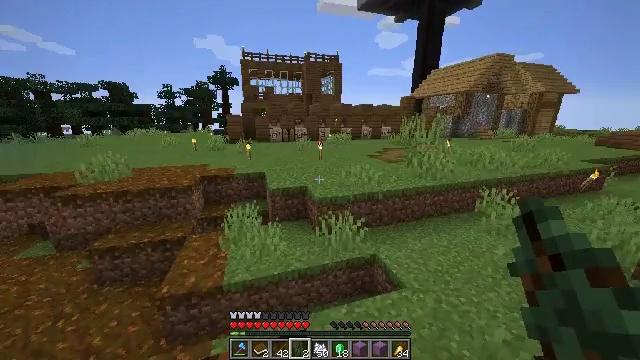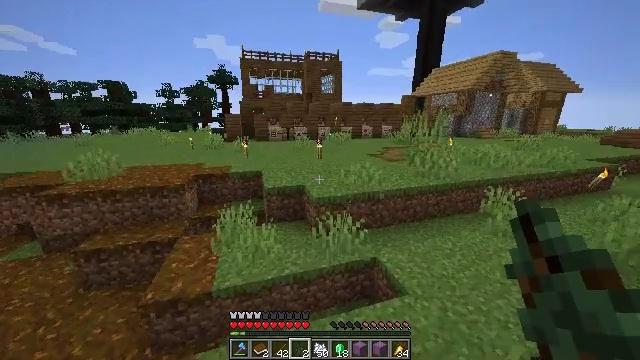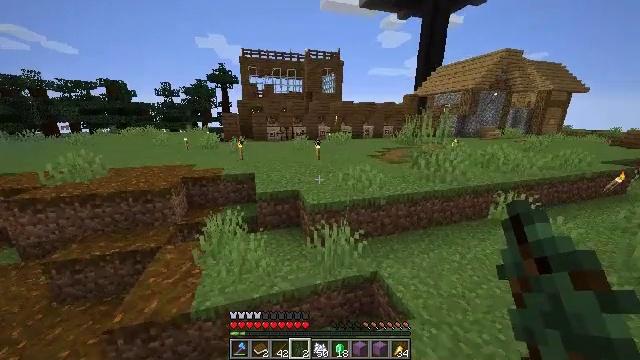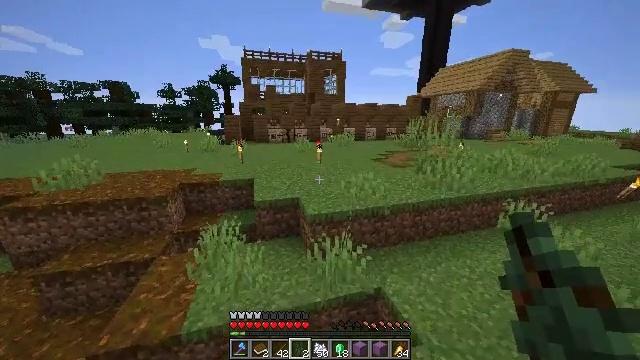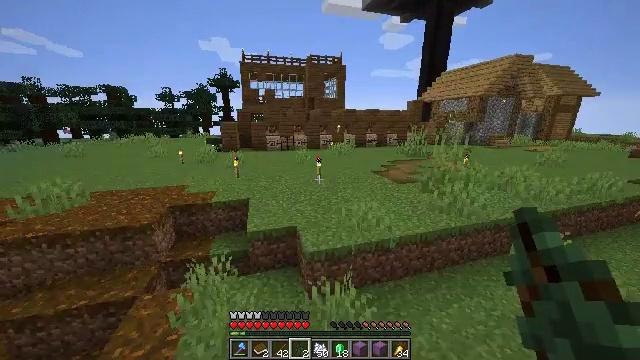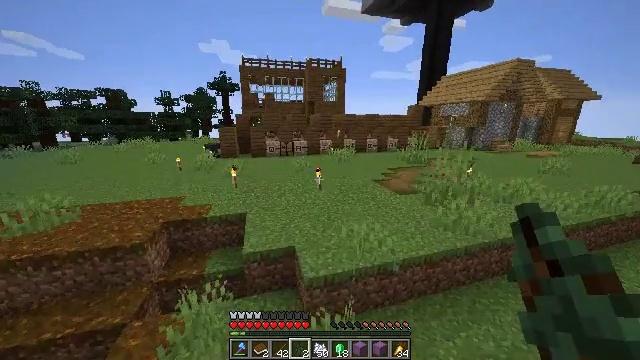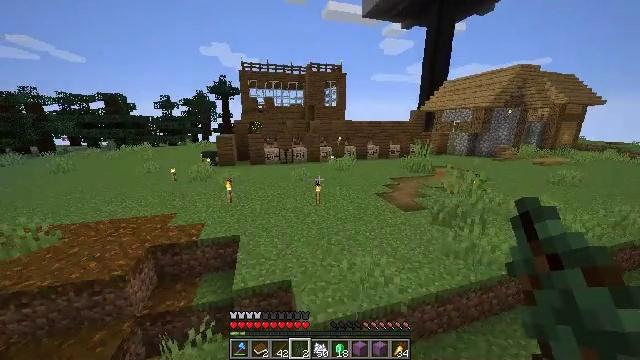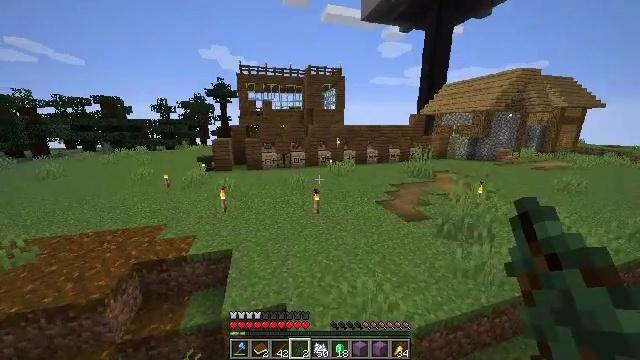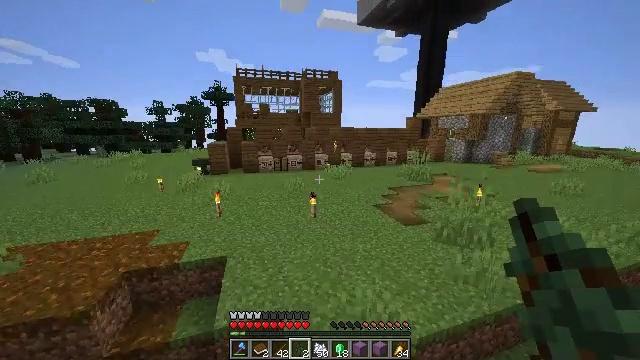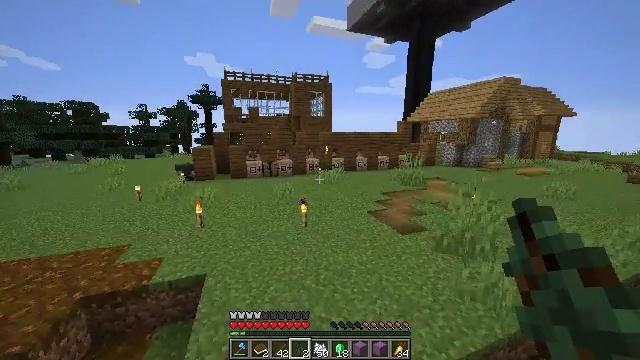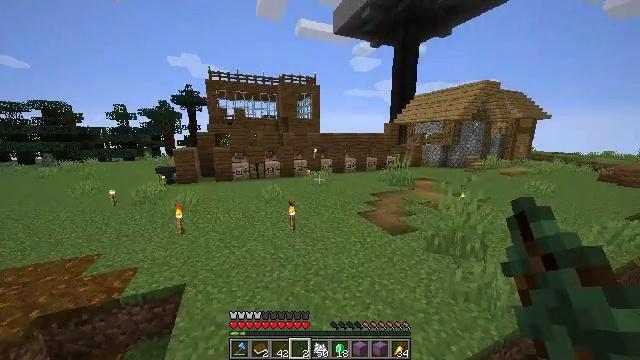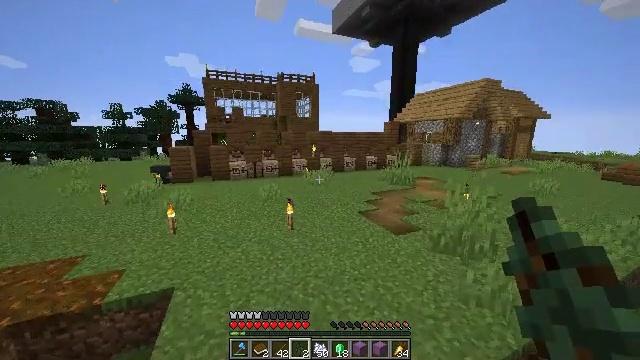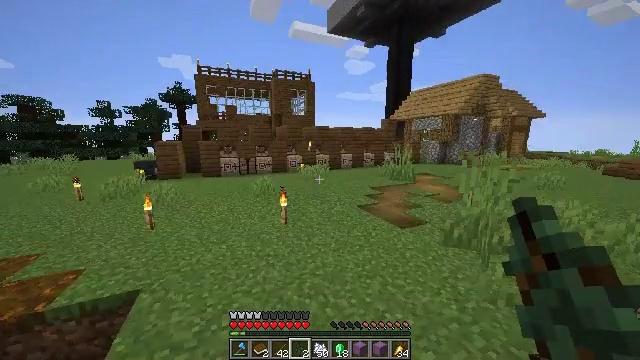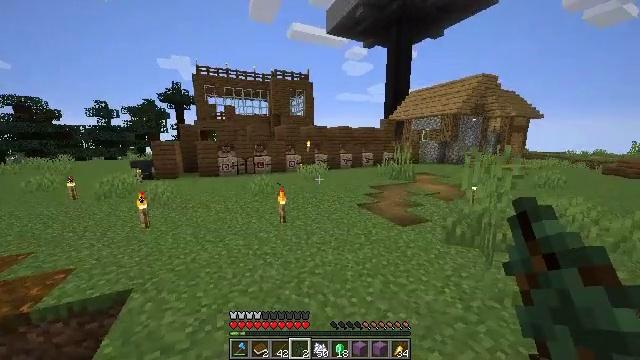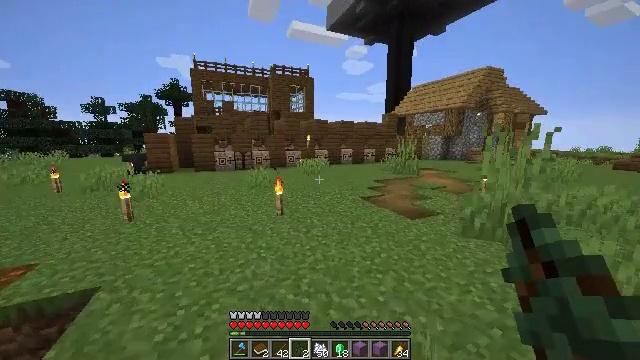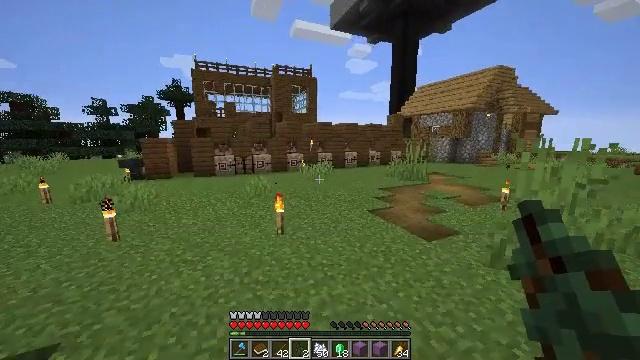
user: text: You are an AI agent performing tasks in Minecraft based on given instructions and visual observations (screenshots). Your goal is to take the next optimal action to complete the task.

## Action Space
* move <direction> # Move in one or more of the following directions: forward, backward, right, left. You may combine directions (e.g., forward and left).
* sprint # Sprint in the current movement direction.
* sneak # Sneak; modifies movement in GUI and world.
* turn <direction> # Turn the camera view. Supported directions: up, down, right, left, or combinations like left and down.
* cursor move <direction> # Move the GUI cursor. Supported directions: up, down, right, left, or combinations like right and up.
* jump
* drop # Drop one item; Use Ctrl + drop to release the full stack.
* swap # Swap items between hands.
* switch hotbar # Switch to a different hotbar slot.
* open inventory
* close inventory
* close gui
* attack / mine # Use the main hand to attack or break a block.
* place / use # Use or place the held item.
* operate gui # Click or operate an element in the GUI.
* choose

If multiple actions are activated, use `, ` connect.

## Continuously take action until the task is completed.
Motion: motion action
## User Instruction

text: Open your inventory and craft spruce planks with spruce logs.
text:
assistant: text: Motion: move forward, sprint, jump
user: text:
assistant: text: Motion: move forward, sprint, jump
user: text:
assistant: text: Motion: move forward, sprint, jump
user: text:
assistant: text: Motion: move forward, sprint, jump
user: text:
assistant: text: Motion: move forward, sprint, jump
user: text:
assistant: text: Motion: move forward, sprint, jump
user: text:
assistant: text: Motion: move forward, sprint, jump
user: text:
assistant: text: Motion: move forward, sprint, jump
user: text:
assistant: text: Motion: move forward, sprint, turn right and up, jump
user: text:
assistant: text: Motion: move forward, sprint, turn right, jump
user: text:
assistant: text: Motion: move forward, sprint, jump
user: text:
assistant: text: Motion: move forward, sprint, turn right, jump
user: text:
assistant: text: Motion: move forward, sprint, jump
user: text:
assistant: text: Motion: move forward, sprint, jump
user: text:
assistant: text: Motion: move forward, sprint, jump
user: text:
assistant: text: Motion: move forward, sprint, turn left, jump
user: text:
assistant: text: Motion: move forward, sprint, turn left, jump
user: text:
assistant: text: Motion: move forward, sprint, turn left and up, jump
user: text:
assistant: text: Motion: move forward, sprint, turn left, jump
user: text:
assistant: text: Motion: move forward, sprint, jump
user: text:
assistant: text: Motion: move forward, sprint, jump
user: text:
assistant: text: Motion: move forward, sprint, jump
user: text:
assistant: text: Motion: move forward, sprint, jump
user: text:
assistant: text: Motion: move forward, sprint, turn up
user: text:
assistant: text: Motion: move forward, sprint
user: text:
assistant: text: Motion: move forward, sprint, turn right
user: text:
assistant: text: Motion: move forward, sprint, turn right
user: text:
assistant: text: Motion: move forward, sprint
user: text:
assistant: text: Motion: move forward, sprint, turn left and down
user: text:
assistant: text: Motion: move forward, turn left